Question: Normally to change the characteristics (Font, color) of a Section in Plain mode we have to create an entire view from scratch.
In cases where a simple change is needed in color/size, is there an easier way to do this?
Here's what I tend to do:
'''
var header = new UILabel(new RectangleF(0, 0, 320, 25)){
Font = UIFont.BoldSystemFontOfSize (22),
TextColor = UIColor.White,
BackgroundColor = SomethingPretty,
Text = "Something"
};
Section secGroup = new Section(header);
'''

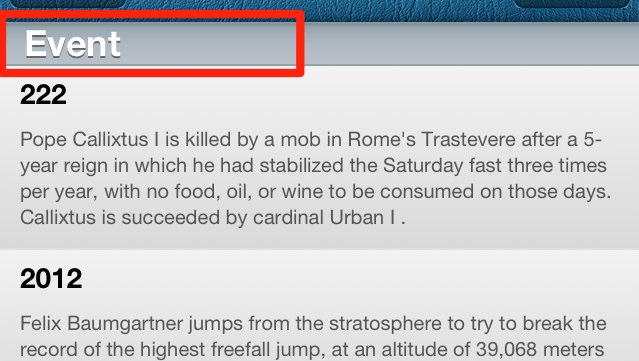
Answer: This appears to be the simplest way:
'''
var header = new UILabel(new RectangleF(0, 0, 320, 25)){
Font = UIFont.BoldSystemFontOfSize (22),
TextColor = UIColor.White,
BackgroundColor = SomethingPretty,
Text = "Something"
};
Section secGroup = new Section(header);
'''